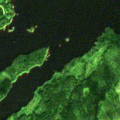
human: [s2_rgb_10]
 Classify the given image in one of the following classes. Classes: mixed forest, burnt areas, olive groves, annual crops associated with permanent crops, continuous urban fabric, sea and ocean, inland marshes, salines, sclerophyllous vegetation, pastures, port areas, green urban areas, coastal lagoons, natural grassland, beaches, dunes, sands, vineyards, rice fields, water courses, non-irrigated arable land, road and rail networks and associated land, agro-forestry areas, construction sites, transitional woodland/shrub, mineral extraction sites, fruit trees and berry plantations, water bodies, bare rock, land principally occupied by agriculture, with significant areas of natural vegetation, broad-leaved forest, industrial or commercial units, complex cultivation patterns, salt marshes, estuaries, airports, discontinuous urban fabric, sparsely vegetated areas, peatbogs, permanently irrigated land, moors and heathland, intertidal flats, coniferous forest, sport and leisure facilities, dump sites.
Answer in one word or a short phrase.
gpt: coniferous forest, mixed forest, transitional woodland/shrub, water bodies